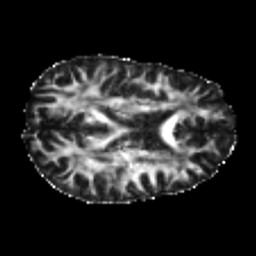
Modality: FA
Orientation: axial
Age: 23
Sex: male
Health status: healthy
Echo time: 0.074 s